Question: Im trying to create a file that contains the count of each employee's day off for the whole year. Right now, i'm thinking of using countif:
'''
=COUNTIF(C21:AG21,"L")+COUNTIF(C35:AG35,"L").... up to last month
'''
For me, It's a little bit long and messy. Is there any way to shorten it or any alternative? Thanks!

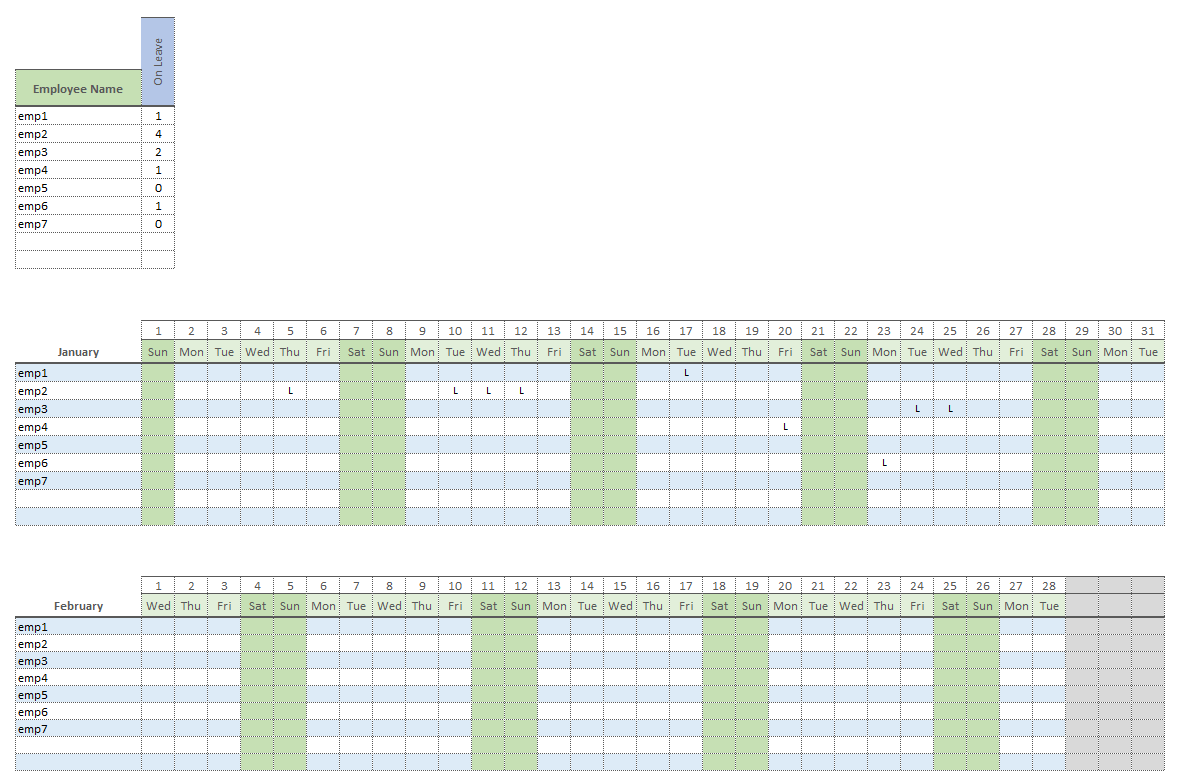
Answer: 'SUMPRODUCT' works in my test.
can be changed for a cell reference and '$A$21:$A$35' to cover all employee names across the year, while '$C$21:$CG$35' covers all the days in the year.
'=SUMPRODUCT(($A$21:$A$35="emp2")*($C$21:$CG$35="L"))'